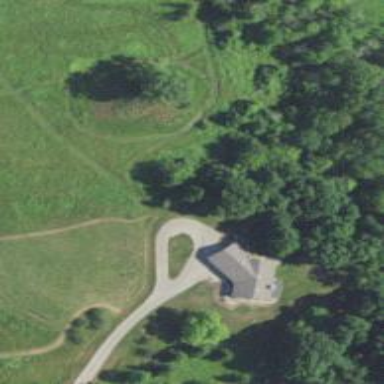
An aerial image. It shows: Driveway.